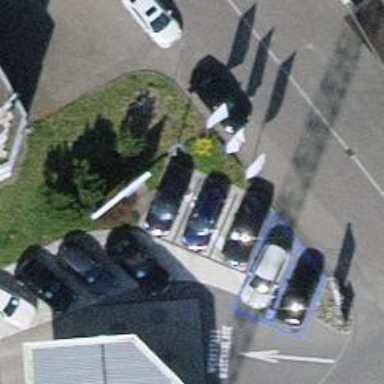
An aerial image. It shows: Charging station.